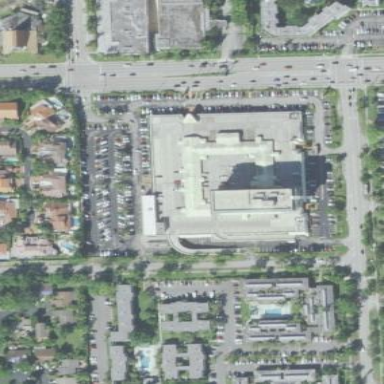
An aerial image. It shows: Rooftop parking area.